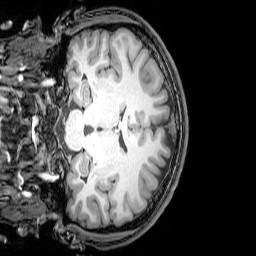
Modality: T1w
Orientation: coronal
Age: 24
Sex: male
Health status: healthy
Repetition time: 0.081 s
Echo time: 0.037 s